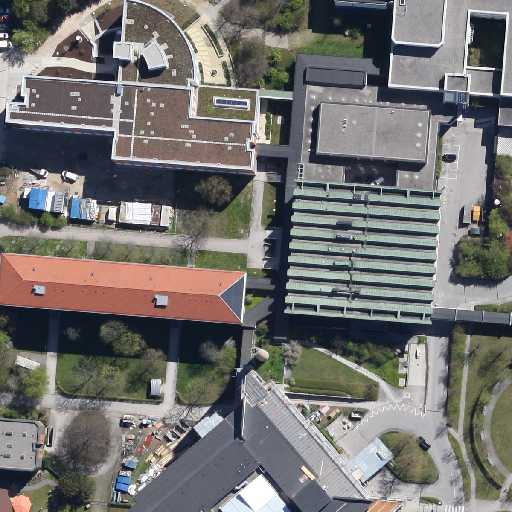
Referring expression: vehicle